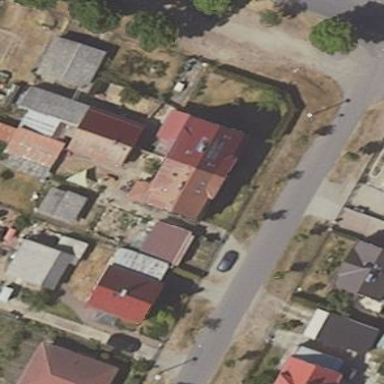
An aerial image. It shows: Residential building with gambrel roof shape.